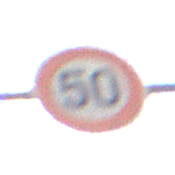
Verkehrszeichen: Geschwindigkeit50
Umgebung: Outdoor, Nature
Tageszeit: MorningAfternoon
Wetter: Clear
Licht: Natural
Jahreszeit: Winter
Kontrast: HighContrast